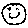
Label: smiley face